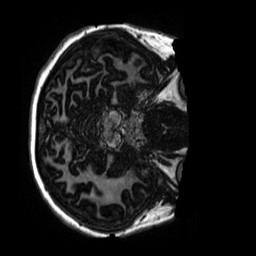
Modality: MP2RAGE
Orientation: axial
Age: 12
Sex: female
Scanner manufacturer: siemens
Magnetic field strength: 3 T
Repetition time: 4 s
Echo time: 0.00303 s